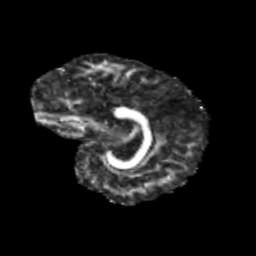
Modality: FA
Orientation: sagittal
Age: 9
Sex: male
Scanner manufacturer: siemens
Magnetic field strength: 3 T
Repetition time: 3.8 s
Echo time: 0.07 s